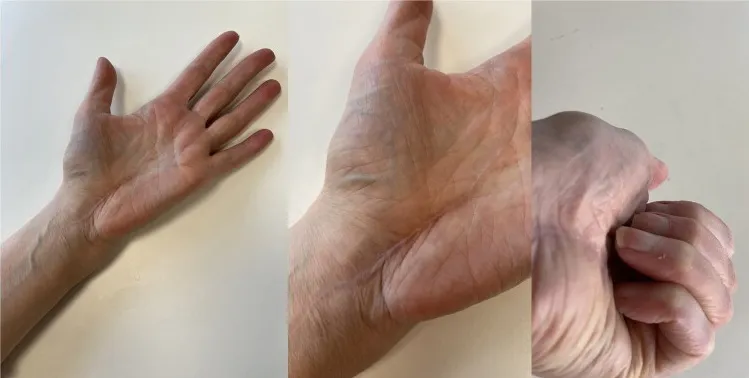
Status 6 months post-op with silicone treatment of scar-tissue. (right) Slight limitation of end range of motion of flexion of the fourth digit.
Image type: medical_photograph (other_medical_photograph)